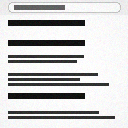
Screen state: on